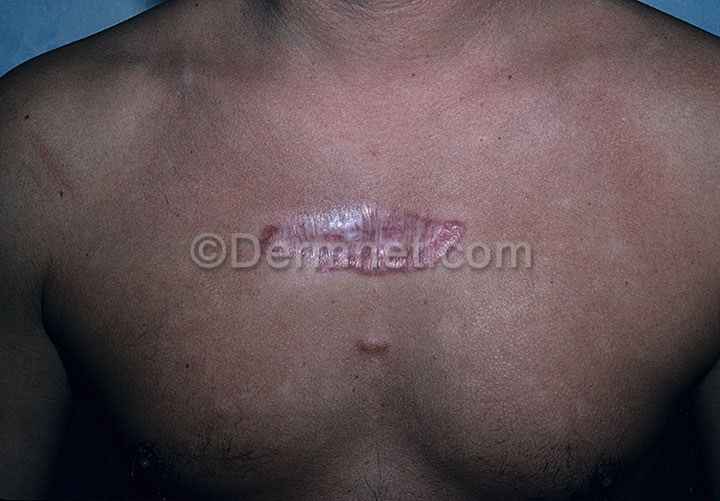
Disease: Seborrheic Keratoses and other Benign Tumors